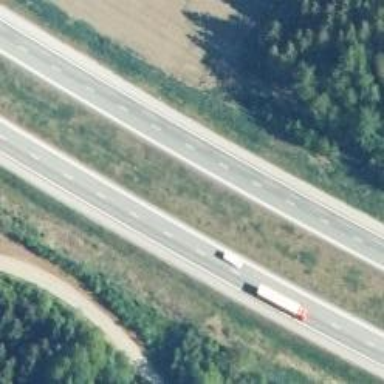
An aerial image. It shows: Asphalt motorway.